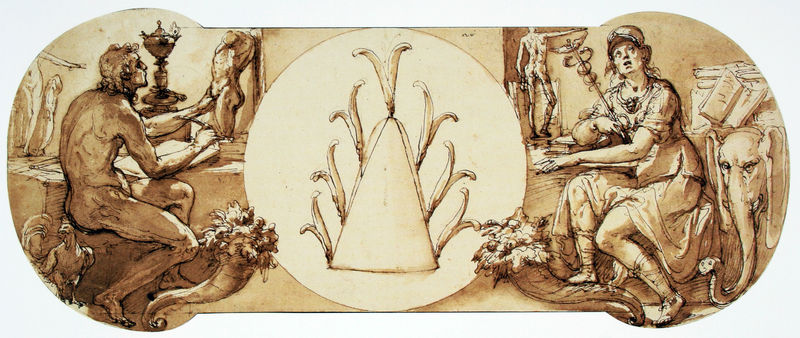
Titel: Allegorie von Fleiss und Verstand, mit dem Zuccaro Emblem in der Mitte
Künstler: Federico Zuccari
Standort: Los Angeles
Institution: The J. Paul Getty Museum
Schlagwörter: adler, akt, feder, gott, körper, mann, nackt, vogel, weiß, dreieck, ausschnitt, blume, blumen, braun, frau, grau, hut, kleid, rücken, schwarz, zeichnung, gras, beige, malerei, mütze, taube, füllhorn, horn, figur, pflanzen, locken, rechts, kreis, oval, kanne, statue, vase, bücher, papier, stab, sepia, figuren, muskeln, büste, plastik, gedanken, penis, laviert, tusche, buch, denken, links, torso, stich, künstler, kreise, schlange, helm, medizin, kunst, pinsel, lilie, tinte, skulpturen, plastiken, statuen, schreiben, teufel, geier, hahn, hermes, huhn, pokal, lilien, pyramide, götterbote, emblem, ackt, nackter mann, satan, kandelaber, fische, elefant, rüssel, modellieren, bildhauer, federzeichnung, skulpur, äskulap, ares, lavur, äskulapstab, zuckerhut, pinsle, füllhorner, asklepiosstab, spießen, buildhauer